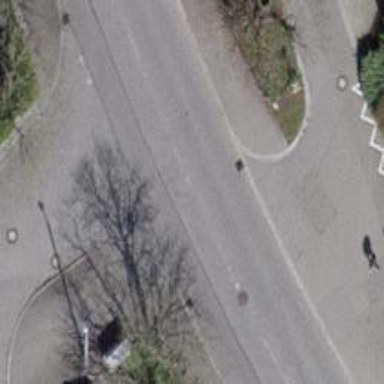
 featuring sidewalks on both sides and shared lane for cyclists."